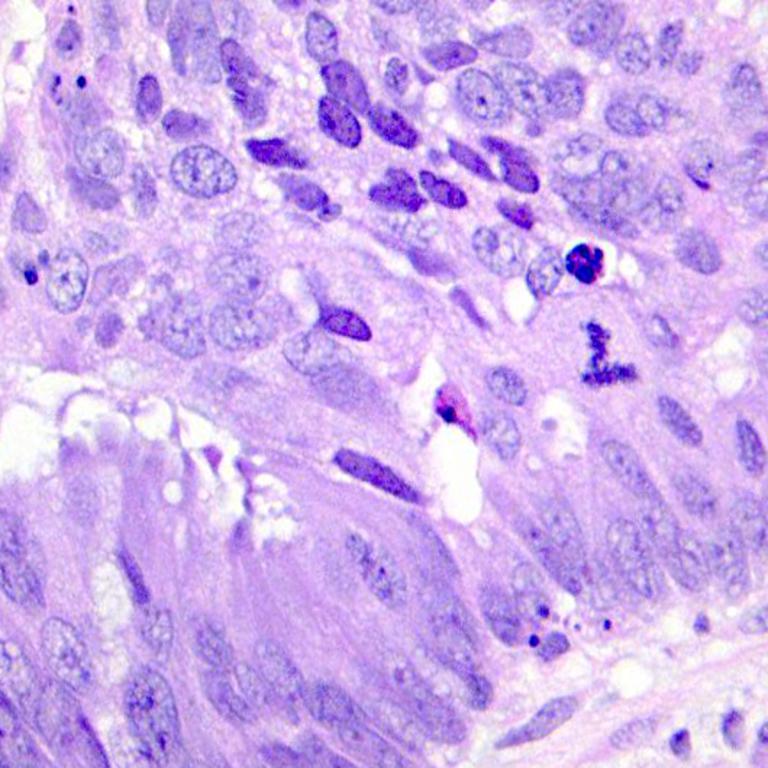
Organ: colon
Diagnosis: adenocarcinomas